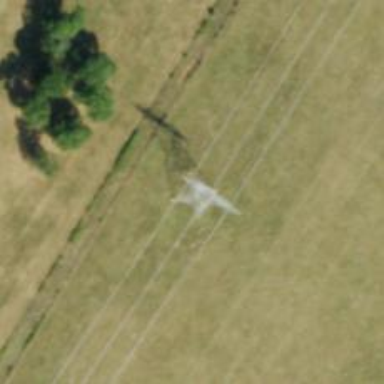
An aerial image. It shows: Lattice structure tower used for power distribution.